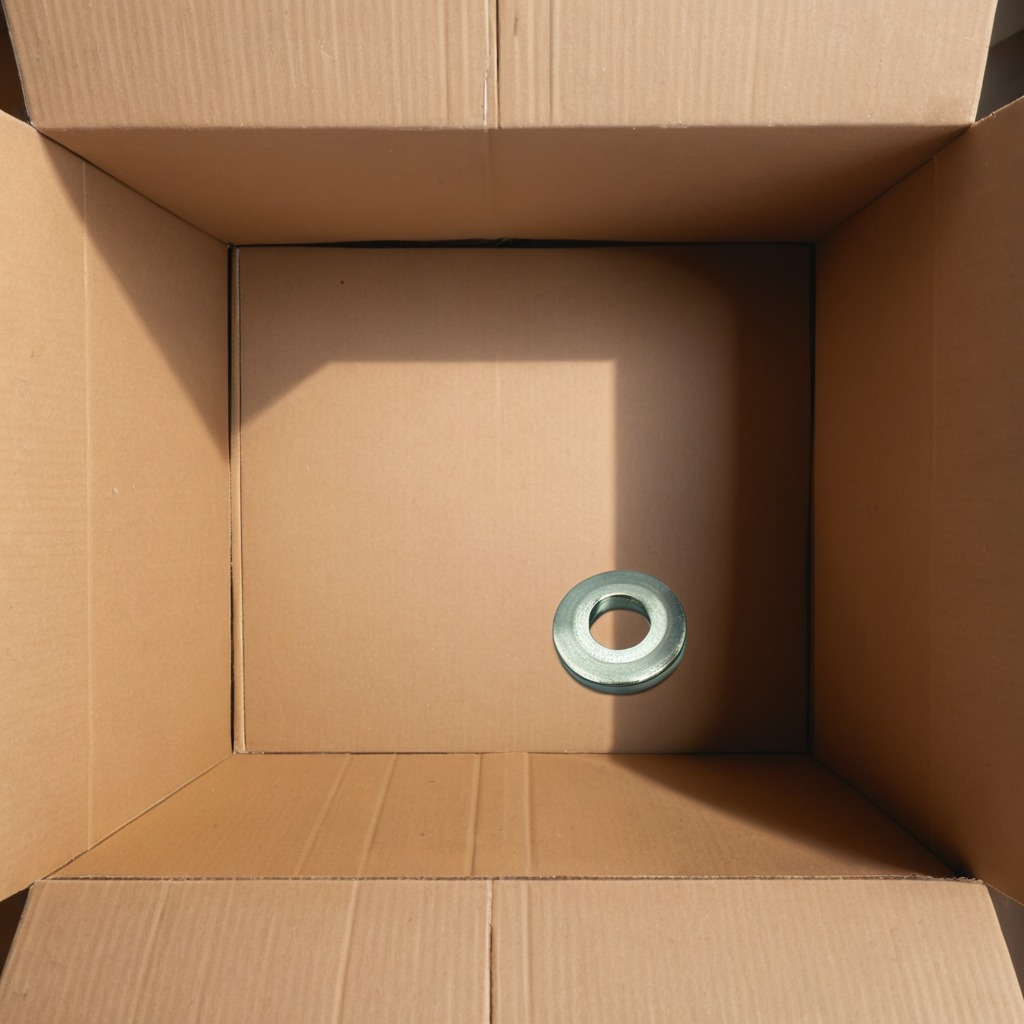
A flat metal washer is lying on the cardboard box surface in an outdoor workshop during daytime bright natural light soft shadows slightly creased but